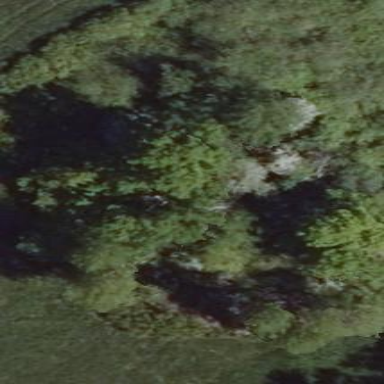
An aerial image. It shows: Forest area.